Field crop: maize
Growth stage: 1
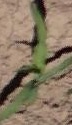
Species: maize